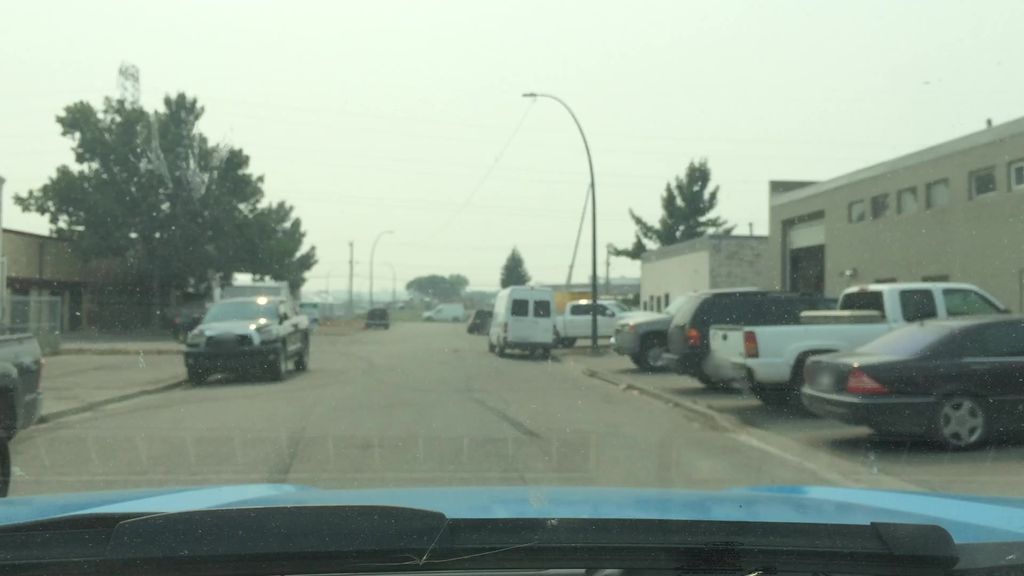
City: calgary